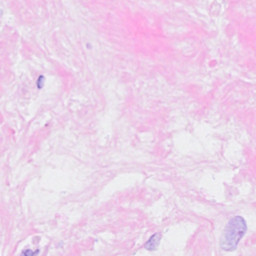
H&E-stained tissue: Breast